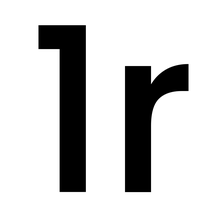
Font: Poppins-Medium